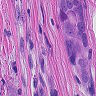
Metastatic tissue present: yes